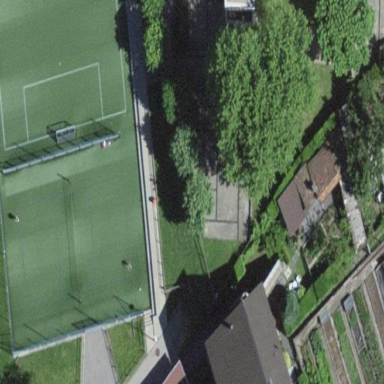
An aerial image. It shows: Volleyball court on pitch meant for leisure land.